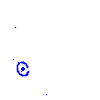
Particle: proton